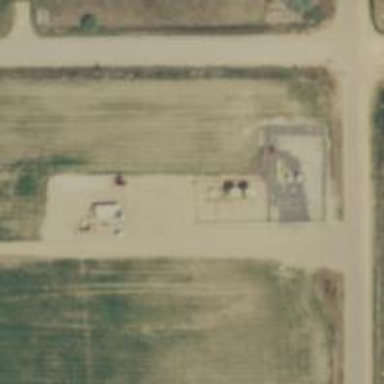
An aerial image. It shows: Storage tank with man-made structure.